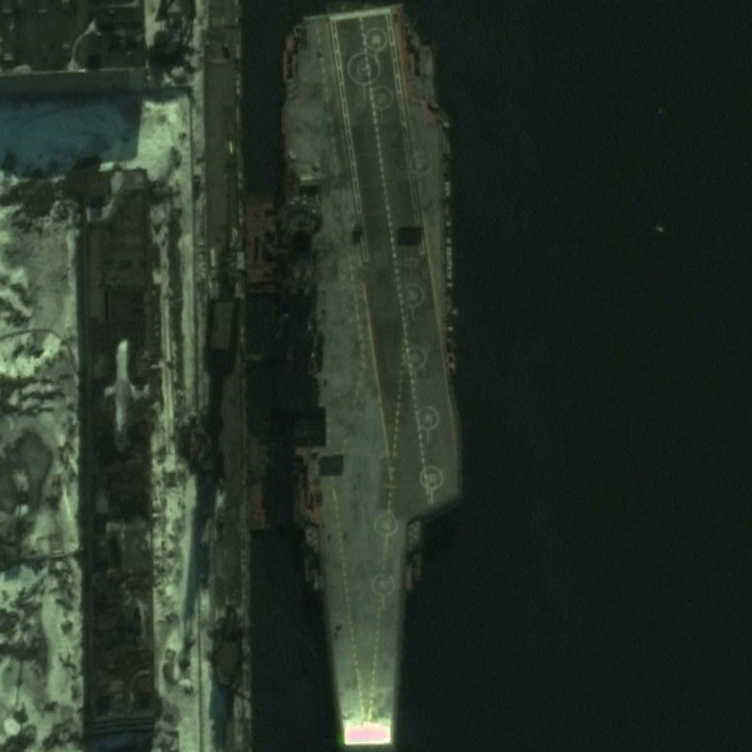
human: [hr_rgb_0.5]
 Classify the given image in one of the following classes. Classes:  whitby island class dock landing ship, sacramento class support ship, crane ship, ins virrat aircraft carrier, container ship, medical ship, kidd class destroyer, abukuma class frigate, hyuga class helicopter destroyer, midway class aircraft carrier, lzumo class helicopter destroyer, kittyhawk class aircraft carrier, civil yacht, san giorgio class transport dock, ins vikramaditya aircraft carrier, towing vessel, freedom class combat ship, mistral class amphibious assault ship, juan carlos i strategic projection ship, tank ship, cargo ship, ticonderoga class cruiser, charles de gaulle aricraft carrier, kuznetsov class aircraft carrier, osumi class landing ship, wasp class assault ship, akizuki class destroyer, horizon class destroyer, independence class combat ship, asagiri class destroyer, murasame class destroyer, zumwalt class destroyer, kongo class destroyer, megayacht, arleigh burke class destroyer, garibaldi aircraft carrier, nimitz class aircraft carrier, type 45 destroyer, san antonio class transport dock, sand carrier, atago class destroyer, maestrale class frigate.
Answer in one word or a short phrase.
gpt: Kuznetsov class aircraft carrier